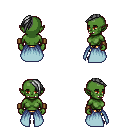
a pixel art fantasy rpg character, female body template, orc, green skin, overskirt, gold greaves, gray long mohawk hairstyle, leather bracers, maroon shoes, four views (front, back, left, right), 2x2 character sprite sheet, small pixel art, hard edges, no anti-aliasing